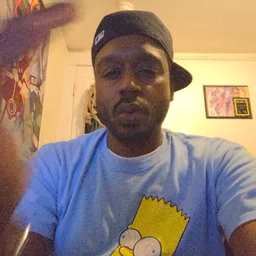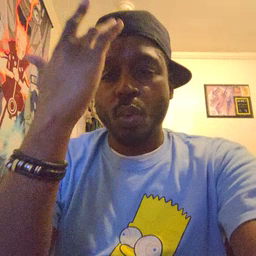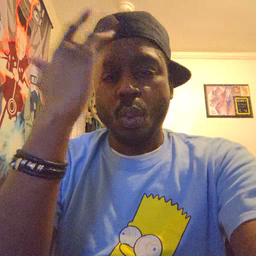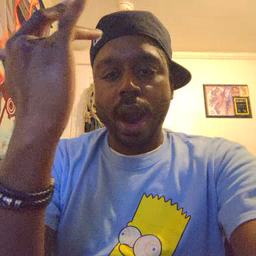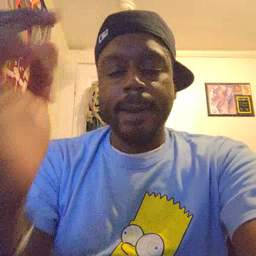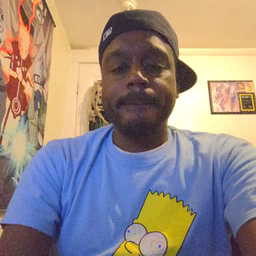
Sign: why